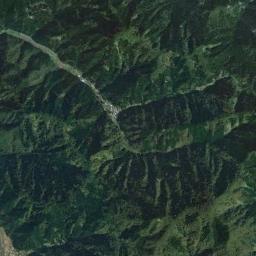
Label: mountain